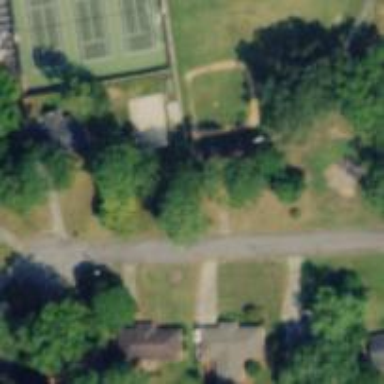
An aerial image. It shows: Residential road.